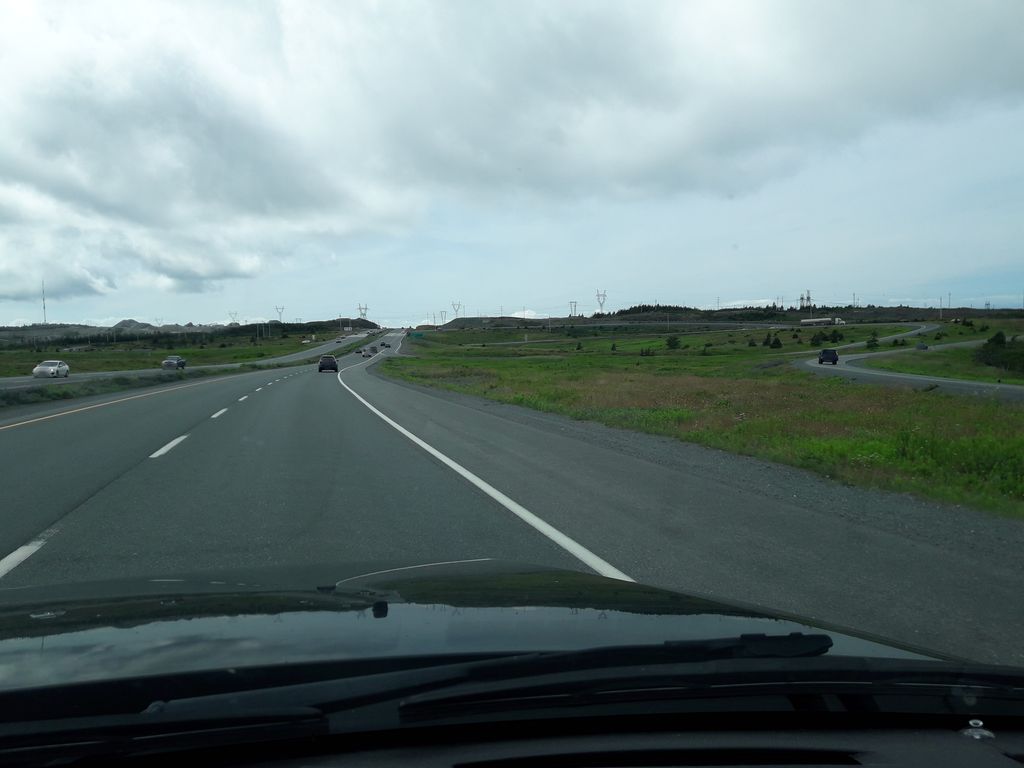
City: st_johns